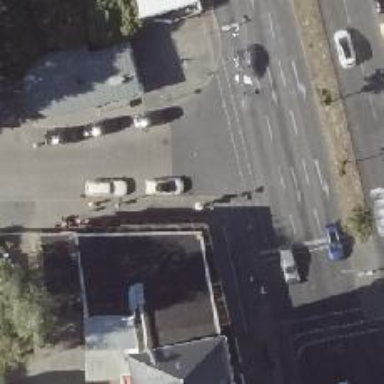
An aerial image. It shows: Taxi stand.